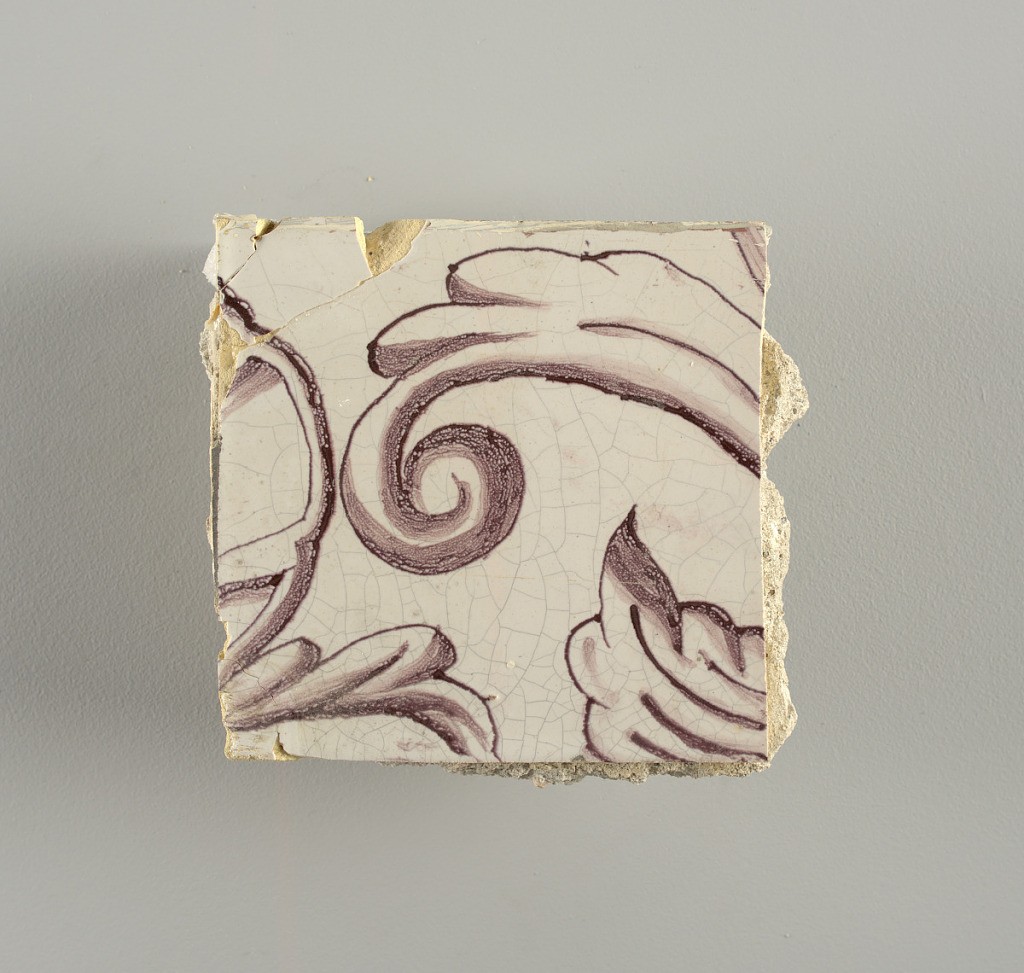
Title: Tile wall facing
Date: ca. 1725
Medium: Tin-glazed earthenware, underglaze
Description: Horizontal rectangle.  Thirty tiles wide and twenty-three tiles high with opening for fireplace eleven tiles wide and ten high.  Foliage arabesques disposed about three vertical axes from which are emphazised by urns at center and right, and at left by the figure of a standing woman carrying an infant on her arm and accompanied by two children.